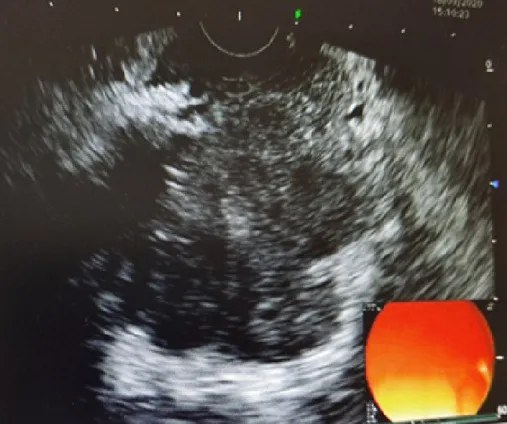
endoscopy showing a hypoechoic mass with invasion of the portal trunk.
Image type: radiology (ultrasound)